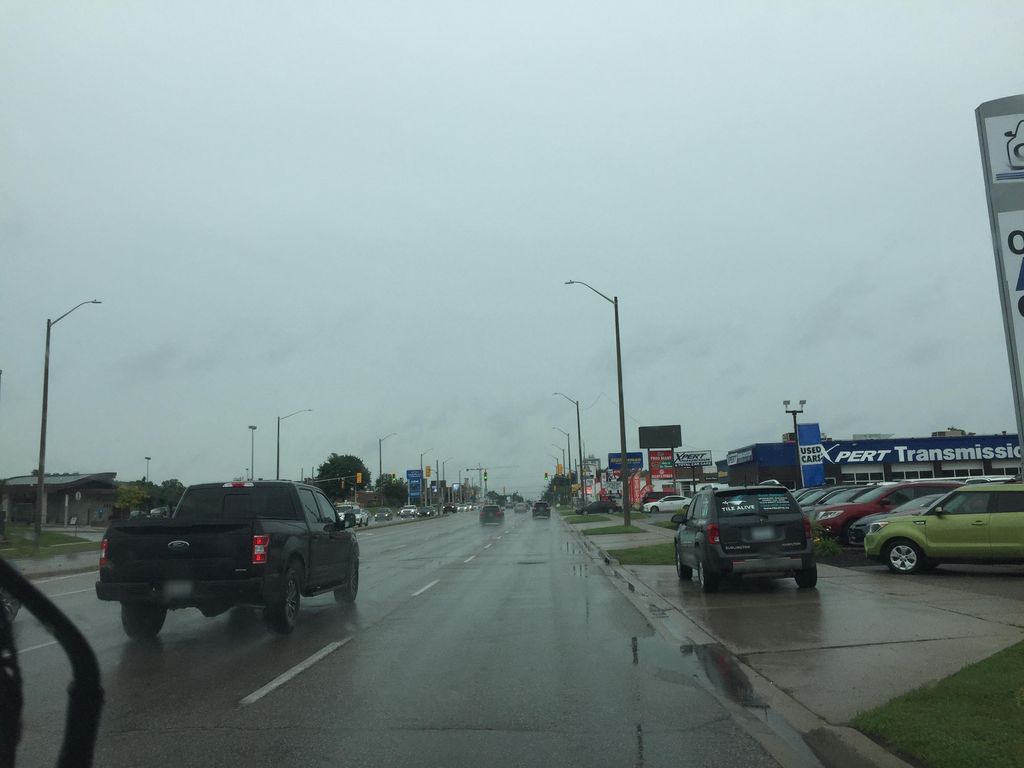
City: kitchener-waterloo